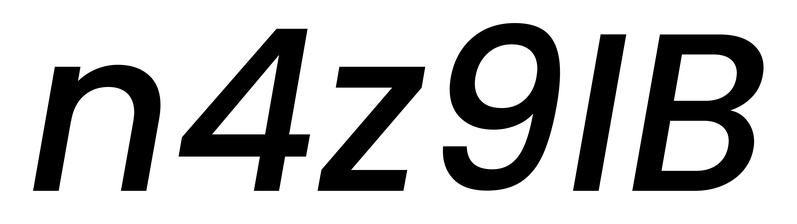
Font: Poppins-MediumItalic